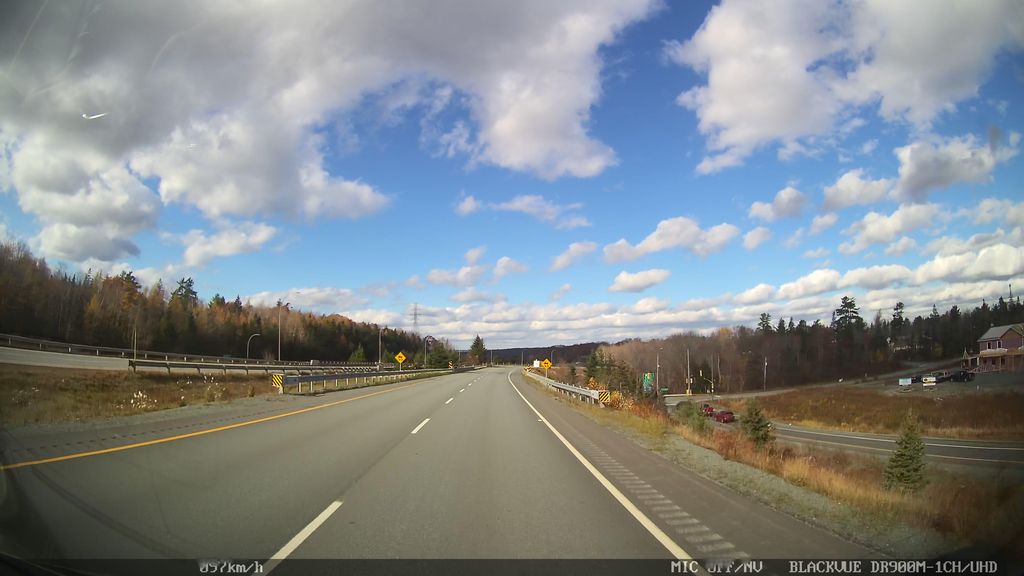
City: halifax